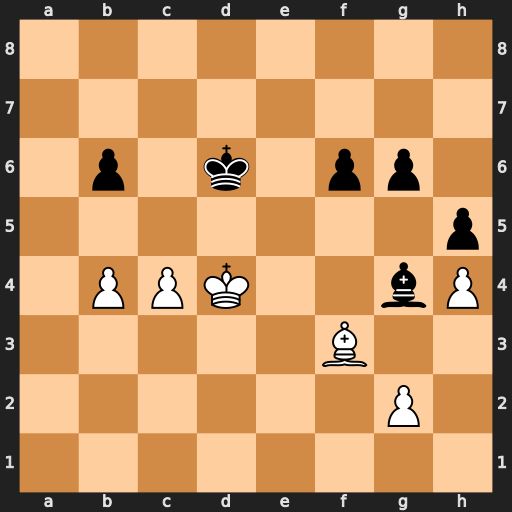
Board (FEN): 8/8/1p1k1pp1/7p/1PPK2bP/5B2/6P1/8
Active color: w
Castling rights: -
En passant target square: -
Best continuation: Bxg4 hxg4 Ke4